Question: I have a UIImageView with a picture but it is going over the frame of the picture since it is set to Aspect Fill Content Mode. So I tried setting:
'''
self.imageView.clipsToBounds = YES
'''
but after this I get really strange behaviour that the image will turn to this rhombus in the middle of the imageView. I have tried it with two different images and it is the same problem.
Here is before and after 'clipsToBounds' images: (ignore the my profile behind it)

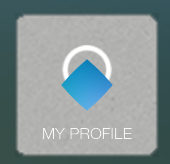
Answer: I think you've set the 'cornerRadius' property to something quite high.
Try changing your:
'''
self.imageView.layer.cornerRadius = 0;
'''
Or remove any line that specify a cornerRadius that isn't 0.